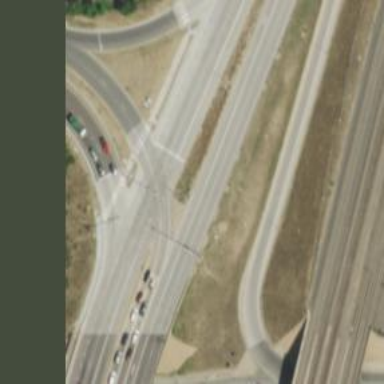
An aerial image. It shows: Trunk link highway.